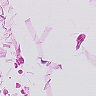
Metastatic tissue present: no